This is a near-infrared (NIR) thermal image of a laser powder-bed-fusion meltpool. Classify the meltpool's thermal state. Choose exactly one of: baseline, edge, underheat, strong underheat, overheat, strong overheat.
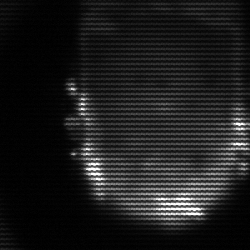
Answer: baseline